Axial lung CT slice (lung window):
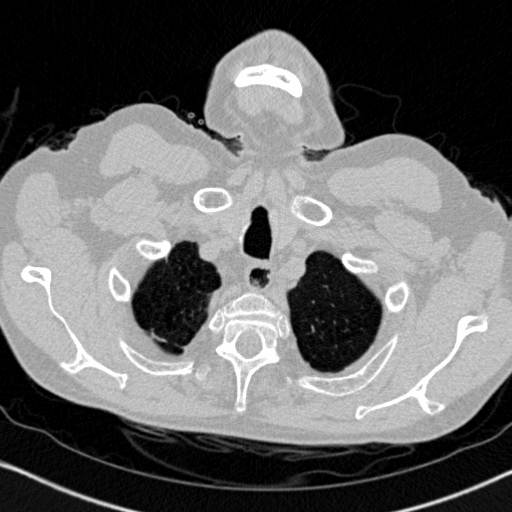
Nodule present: no